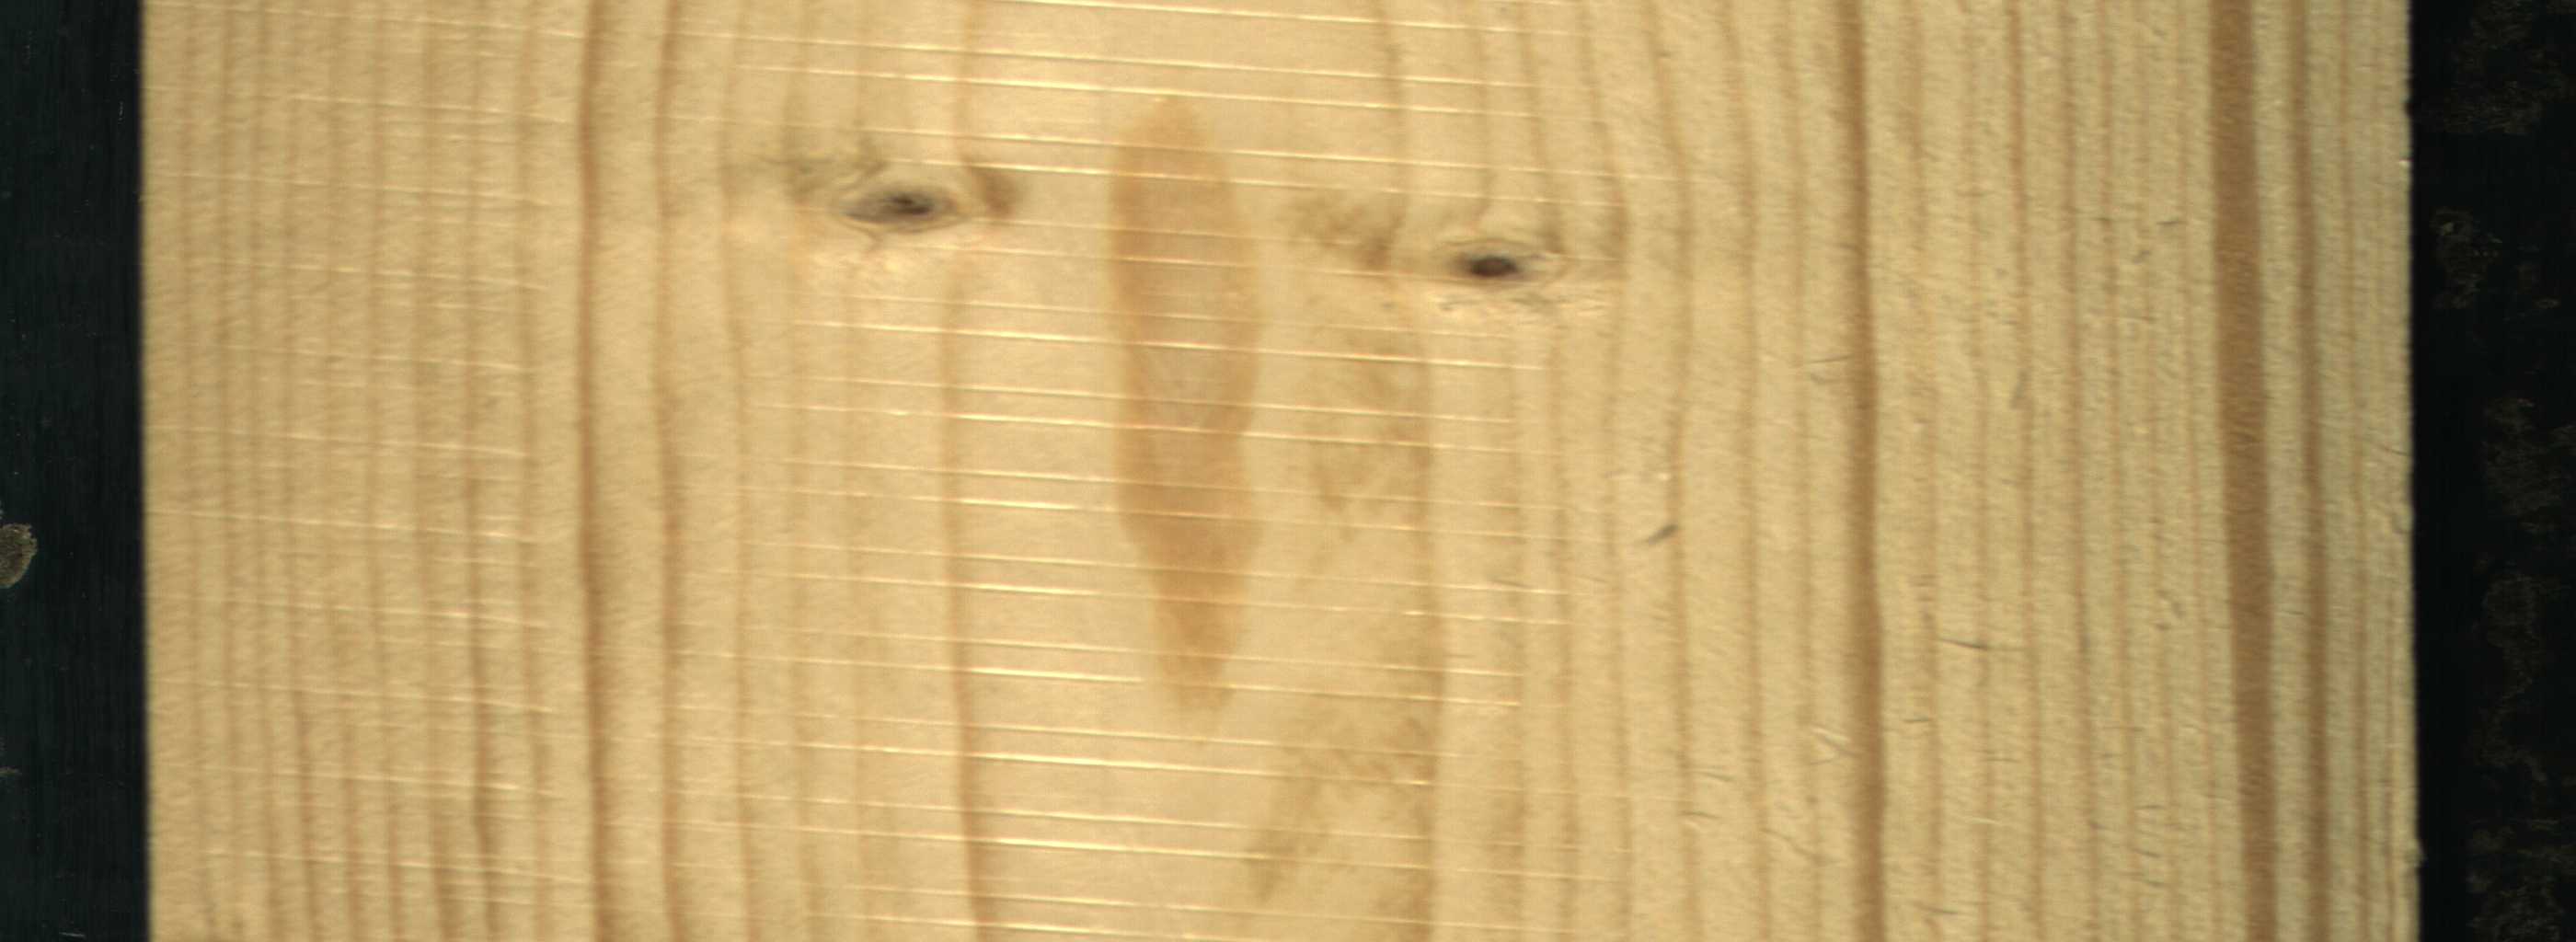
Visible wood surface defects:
Live_Knot
Live_Knot